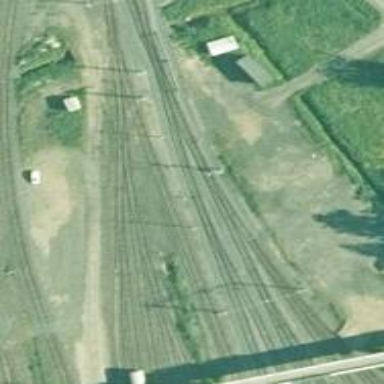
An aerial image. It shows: Railway yard used for servicing trains.